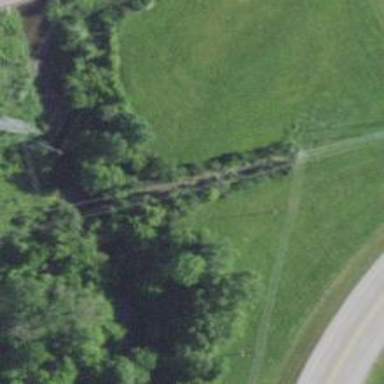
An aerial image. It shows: Abandoned railway.